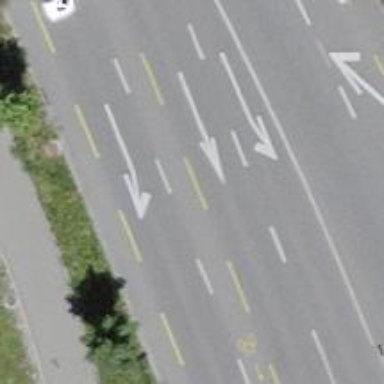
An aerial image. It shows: Secondary road with asphalt surface and dedicated cycle lane.